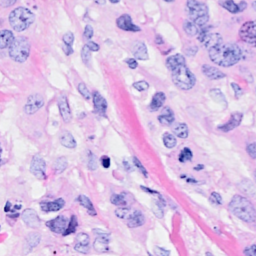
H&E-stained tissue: Breast